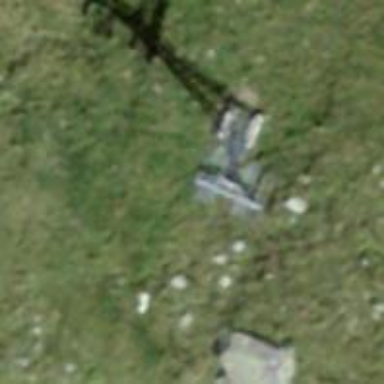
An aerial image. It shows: Pylon used for aerialway.